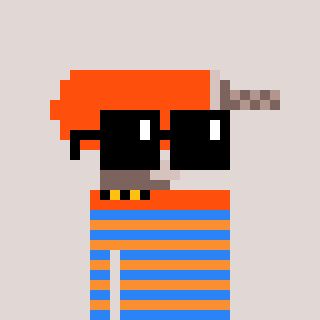
a pixel art character with square black sunglasses, a drill-shaped head and a orange-colored body on a warm background